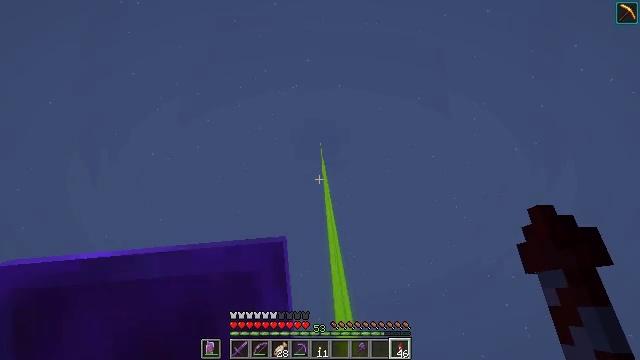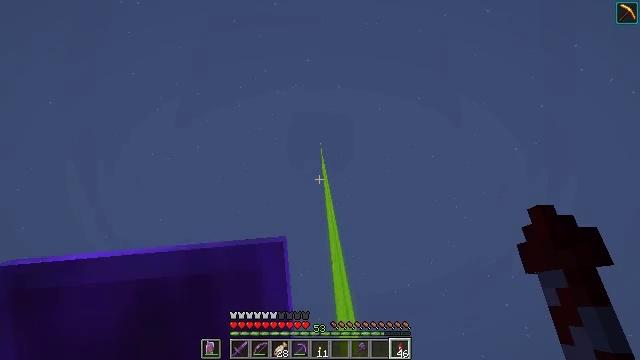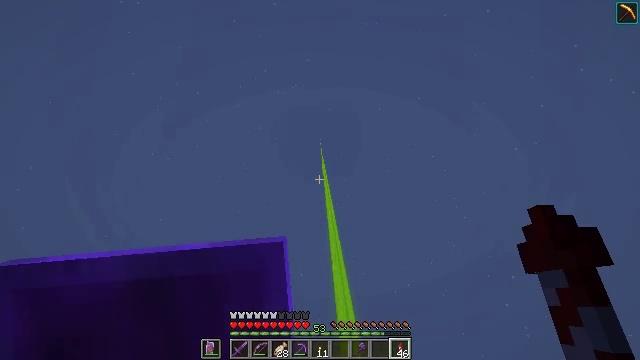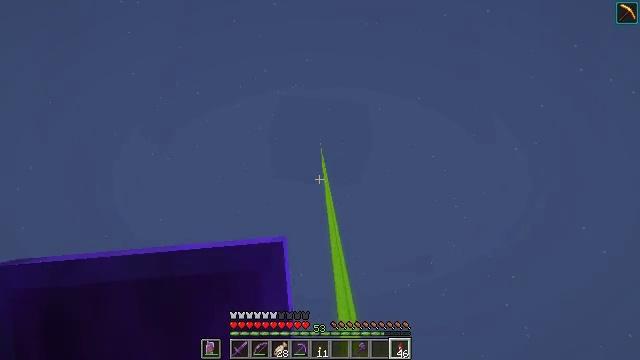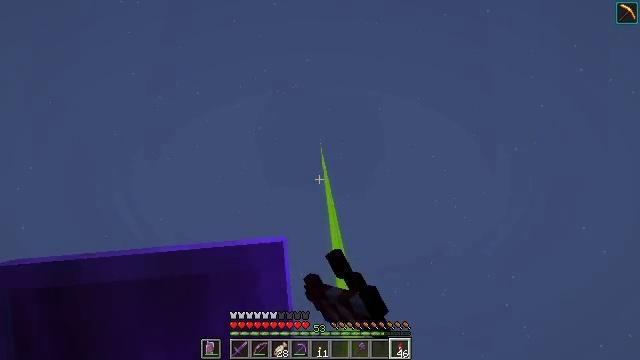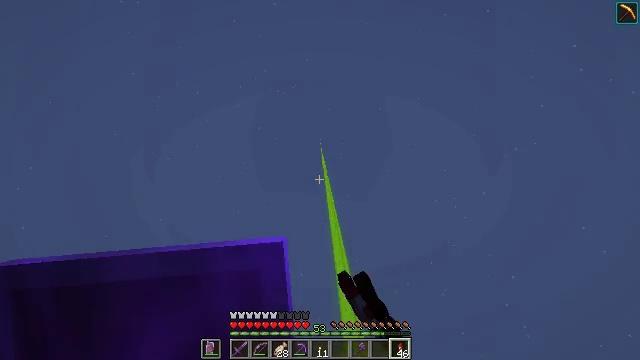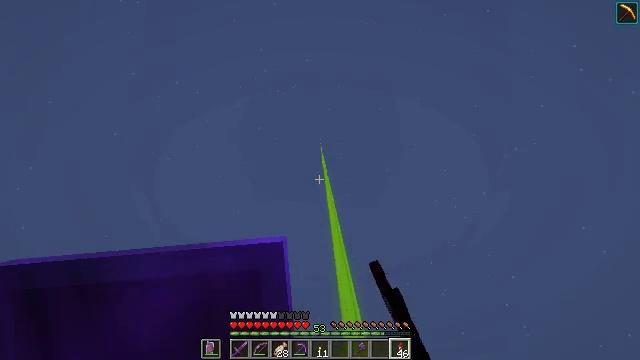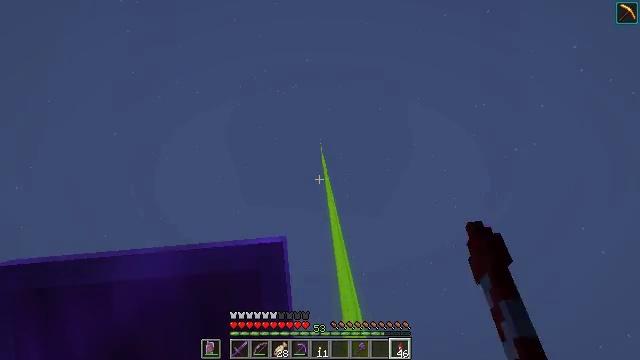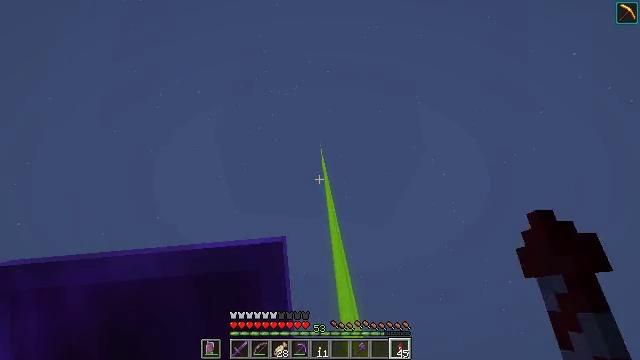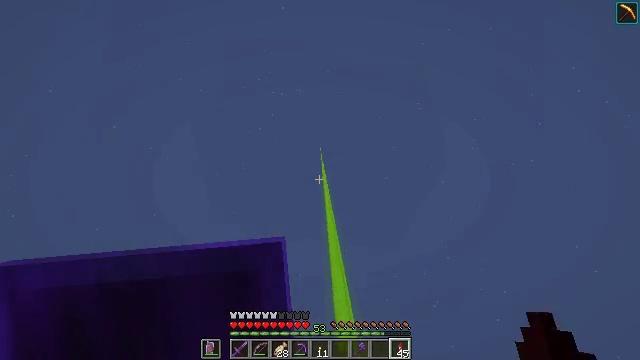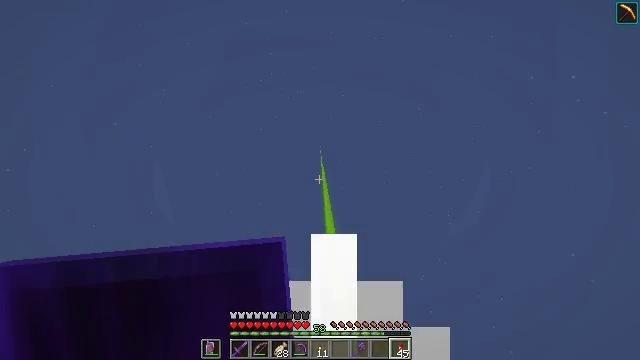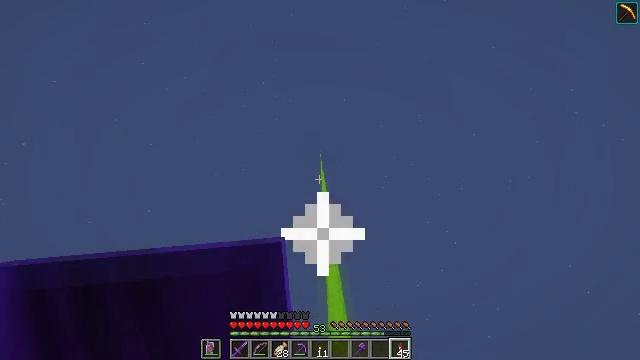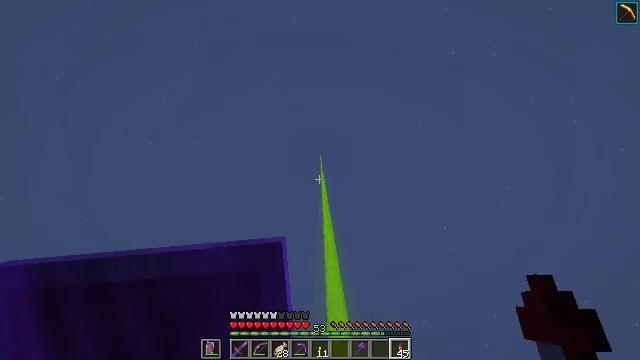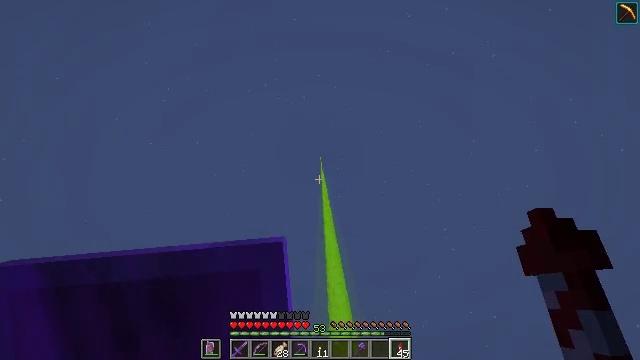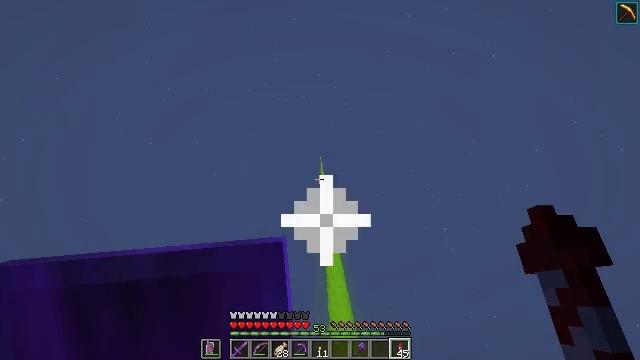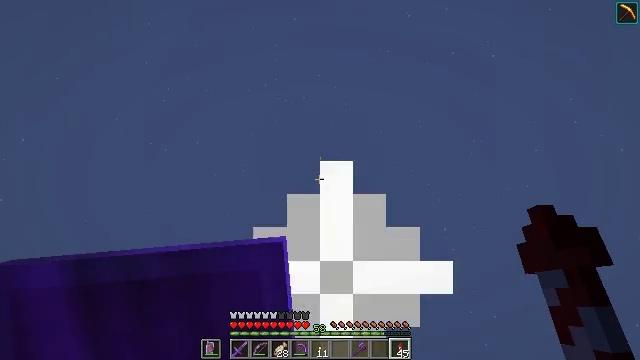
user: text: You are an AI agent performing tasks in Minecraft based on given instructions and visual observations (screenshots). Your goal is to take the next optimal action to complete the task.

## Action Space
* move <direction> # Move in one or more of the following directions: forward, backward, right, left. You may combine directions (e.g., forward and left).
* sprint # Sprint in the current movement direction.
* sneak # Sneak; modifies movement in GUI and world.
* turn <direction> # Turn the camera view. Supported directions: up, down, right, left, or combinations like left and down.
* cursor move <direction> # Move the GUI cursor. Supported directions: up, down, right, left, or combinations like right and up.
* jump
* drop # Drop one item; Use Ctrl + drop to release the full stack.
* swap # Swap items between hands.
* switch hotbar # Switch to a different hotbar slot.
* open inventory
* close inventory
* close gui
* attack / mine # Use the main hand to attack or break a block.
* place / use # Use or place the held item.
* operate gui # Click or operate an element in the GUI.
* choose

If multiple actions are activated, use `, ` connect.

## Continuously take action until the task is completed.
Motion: motion action
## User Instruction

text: Harvest polished andesite stairs from a structure.
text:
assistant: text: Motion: move forward, sprint, jump
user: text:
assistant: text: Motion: move forward, sprint, jump
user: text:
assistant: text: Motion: move forward, sprint, use / place, jump
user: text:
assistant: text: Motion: move forward, sprint, use / place, jump
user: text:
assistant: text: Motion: move forward, sprint, use / place, jump
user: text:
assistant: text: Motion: move forward, sprint, jump
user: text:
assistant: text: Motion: move forward, sprint, jump
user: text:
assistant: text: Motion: move forward, sprint, turn right, jump
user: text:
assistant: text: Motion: move forward, sprint, turn right, jump
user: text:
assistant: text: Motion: move forward, sprint, turn right, jump
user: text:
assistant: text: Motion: move forward, sprint, turn right, jump
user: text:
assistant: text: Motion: move forward, sprint, turn right, jump
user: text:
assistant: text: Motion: move forward, sprint, jump
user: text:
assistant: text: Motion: move forward, sprint, jump
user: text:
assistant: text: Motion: move forward, sprint, jump
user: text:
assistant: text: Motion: move forward, sprint, jump
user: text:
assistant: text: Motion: move forward, sprint, jump
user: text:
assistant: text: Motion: move forward, sprint, jump
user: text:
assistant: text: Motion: move forward, sprint, jump
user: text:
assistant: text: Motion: move forward, sprint, jump
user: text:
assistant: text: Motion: move forward, sprint, jump
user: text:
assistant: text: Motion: move forward, sprint, turn right, jump
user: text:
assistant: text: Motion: move forward, sprint, turn right, jump
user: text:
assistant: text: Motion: move forward, sprint, turn right, jump
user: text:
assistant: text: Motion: move forward, sprint, turn right, jump
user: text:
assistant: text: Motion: move forward, sprint, turn right, jump
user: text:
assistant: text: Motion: move forward, sprint, turn right, jump
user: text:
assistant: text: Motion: move forward, sprint, jump
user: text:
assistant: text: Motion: move forward, sprint, jump
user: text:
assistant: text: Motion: move forward, sprint, turn right, jump